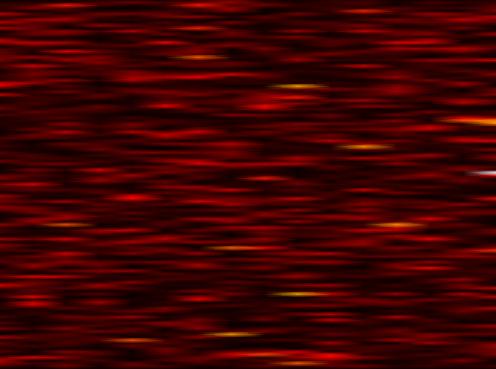
Label: WOLA